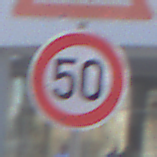
Verkehrszeichen: Geschwindigkeit50
Zusatzzeichen oben: ReiterRechts
Umgebung: Outdoor, Urban
Tageszeit: MorningAfternoon
Wetter: Clear
Licht: Natural
Jahreszeit: NotSpecified
Kontrast: HighContrast